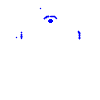
Particle: pion